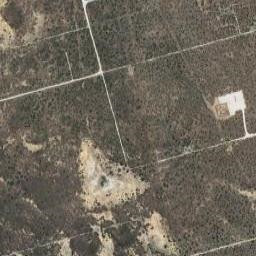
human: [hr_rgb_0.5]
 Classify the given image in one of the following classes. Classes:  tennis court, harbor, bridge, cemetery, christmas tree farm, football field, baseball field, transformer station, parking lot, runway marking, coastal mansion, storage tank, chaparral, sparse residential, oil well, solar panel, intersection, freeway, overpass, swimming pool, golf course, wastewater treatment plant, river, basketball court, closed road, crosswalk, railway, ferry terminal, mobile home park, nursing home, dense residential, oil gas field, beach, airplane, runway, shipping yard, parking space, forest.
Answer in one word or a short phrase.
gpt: oil gas field